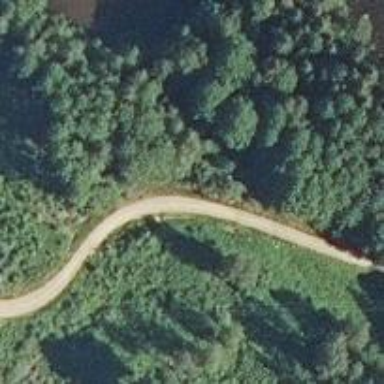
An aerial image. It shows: Unclassified road.